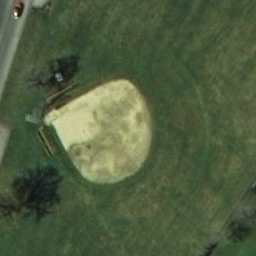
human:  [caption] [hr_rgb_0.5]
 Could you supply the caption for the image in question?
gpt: This is a old baseball diamond .

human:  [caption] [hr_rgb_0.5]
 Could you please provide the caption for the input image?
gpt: This is a old baseball diamond .

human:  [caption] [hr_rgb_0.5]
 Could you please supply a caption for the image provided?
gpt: It is a small baseball diamond with sand and grass .

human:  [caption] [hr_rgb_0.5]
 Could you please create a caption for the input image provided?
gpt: It is a small old baseball diamond .

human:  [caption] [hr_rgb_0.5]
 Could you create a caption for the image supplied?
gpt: This is a old baseball diamond .